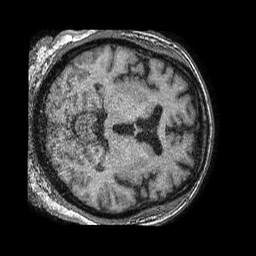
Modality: T1w
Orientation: axial
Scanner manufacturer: philips
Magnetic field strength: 1.5 T
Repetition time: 0.007662 s
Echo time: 0.003487 s